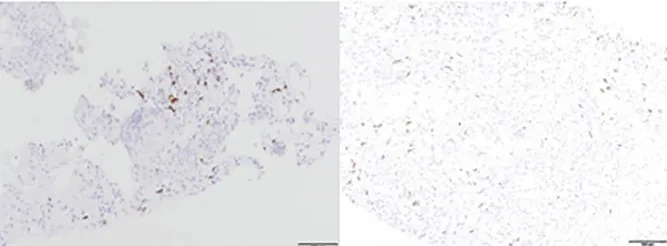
Liver biopsy tissue. HE staining: increased necrotic area after treatment. (E) CD8+ T lymphocytes after two courses. Lymphocyte accumulation was observed around the liver. HE, hematoxylin and eosin; IHC, immunohistochemistry.
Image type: pathology (immunostaining)